Question: I want to make div borders with this kind of angular area. Exactly as it says in the image, I have marked with red oval.

This is what I have tried so far:
HTML:
'''
<div class="box">
<header><b>List header</b></header>
<ul>
<li>List 1</li>
<li>List 2</li>
<li>List 3</li>
</ul>
</div>
'''
CSS:
'''
.box{
border:2px solid gray;
background: #DC143C;
padding:10px;
}
.box ul{
list-style-type:square;
}
'''
See <URL>
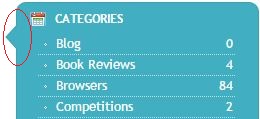
Answer: You could do this with pure css with borders. Create a content with ':after' pseudo class with css and then set its height and width to 0. You could change the width of your triangle by changing 'border-width' property. Its easier to show it than saying. Here is a <URL> to play around.
'''
<div></div>
'''
'''
div {
display: inline-block;
height: 110px;
width: 500px;
background: tomato;
margin-left: 150px;
}
div:after{
content: '';
width: 0;
height: 0;
border-style: solid;
border-width: 40px 100px 40px 0;
border-color: transparent tomato transparent transparent;
position: absolute;
left: 60px;
top: 20px;
}
'''